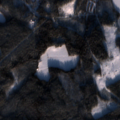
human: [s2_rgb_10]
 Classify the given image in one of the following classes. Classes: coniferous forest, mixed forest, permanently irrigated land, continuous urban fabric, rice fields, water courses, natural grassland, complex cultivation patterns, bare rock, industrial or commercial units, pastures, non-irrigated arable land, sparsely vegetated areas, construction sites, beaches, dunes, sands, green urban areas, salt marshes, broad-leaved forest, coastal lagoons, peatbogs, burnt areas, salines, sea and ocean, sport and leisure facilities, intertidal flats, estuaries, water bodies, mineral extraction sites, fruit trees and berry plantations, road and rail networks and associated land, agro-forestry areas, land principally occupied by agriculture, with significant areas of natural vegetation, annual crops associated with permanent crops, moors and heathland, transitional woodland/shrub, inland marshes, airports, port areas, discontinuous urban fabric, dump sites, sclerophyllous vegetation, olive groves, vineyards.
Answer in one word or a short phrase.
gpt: coniferous forest, mixed forest